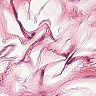
Metastatic tissue present: no